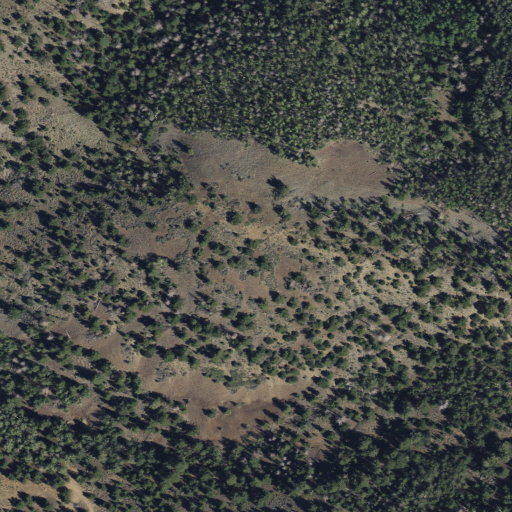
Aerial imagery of mountain in Utah named Durfey Butte containing evergreen forest, mixed forest, deciduous forest, and shrub